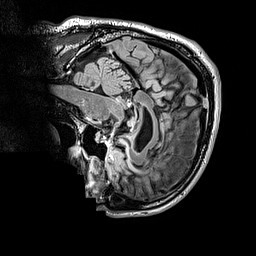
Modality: FLAIR
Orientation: sagittal
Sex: male
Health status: ill
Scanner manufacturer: siemens
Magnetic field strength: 3 T
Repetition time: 5 s
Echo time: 0.388 s